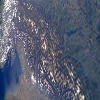
Label: land